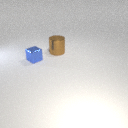
small blue metal cube in front of large brown metal cylinder